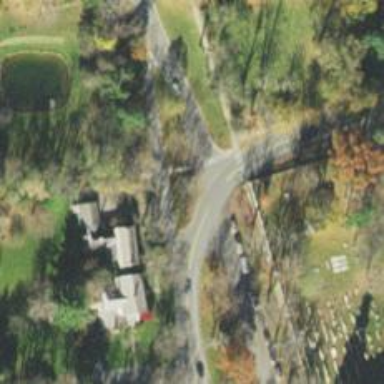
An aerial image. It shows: Park located in historic district.